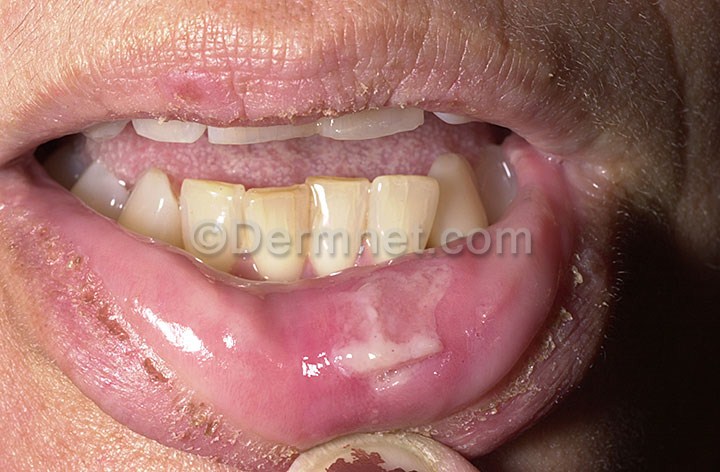
Disease: Vasculitis Photos